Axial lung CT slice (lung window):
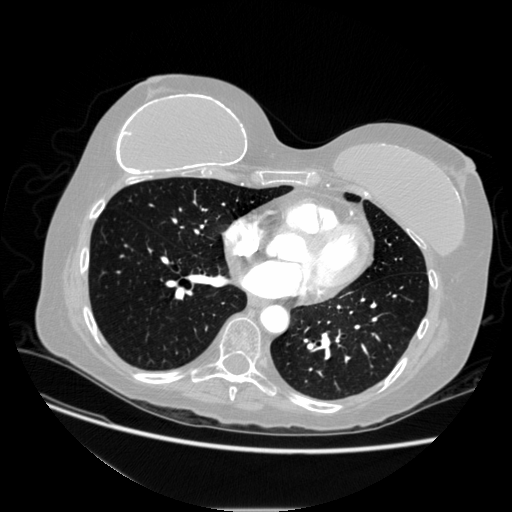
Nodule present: no